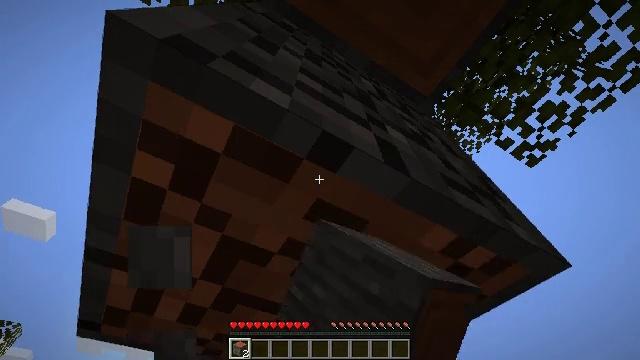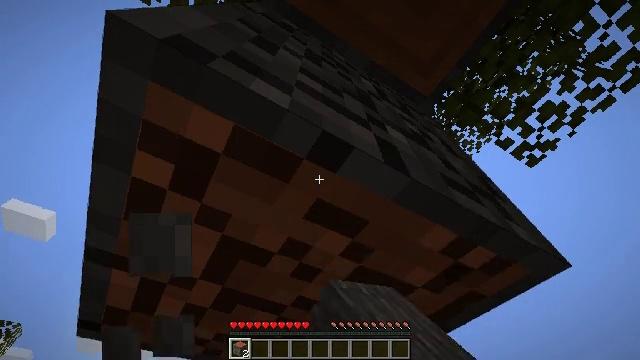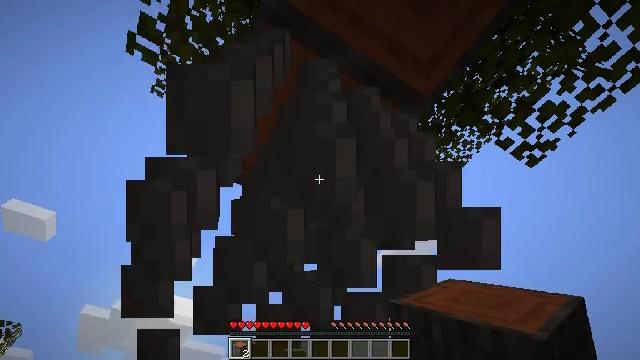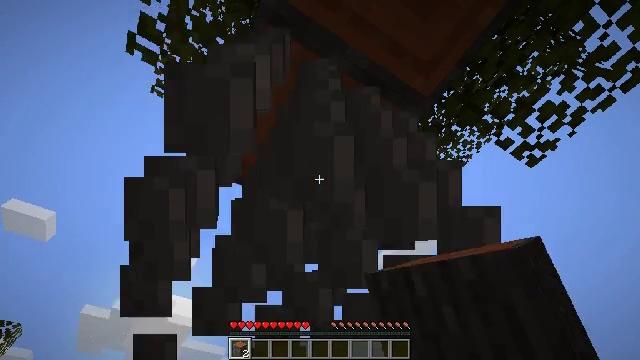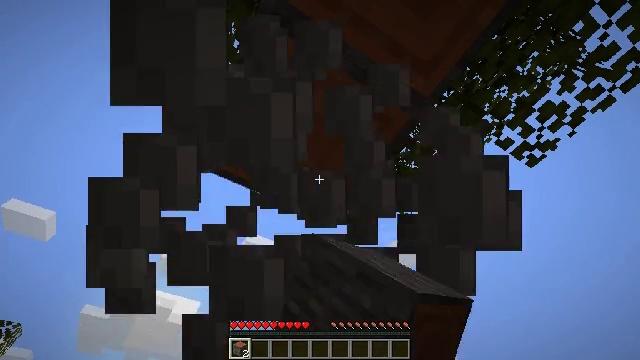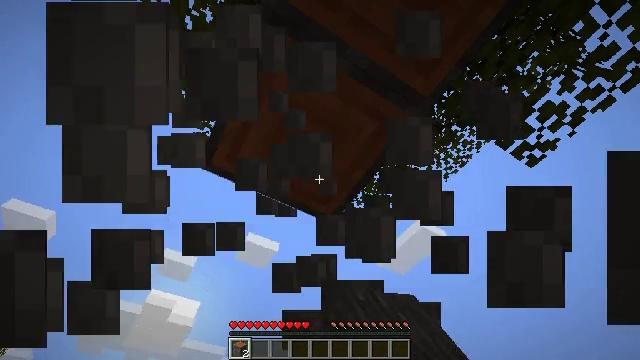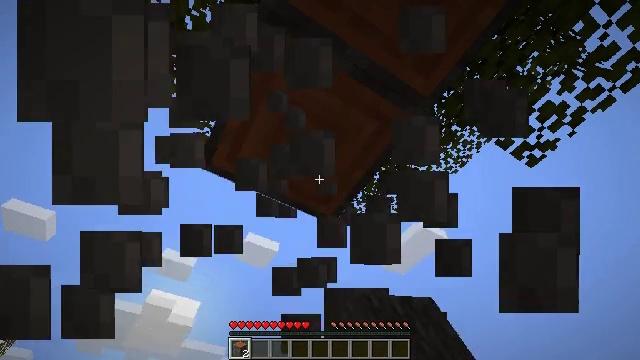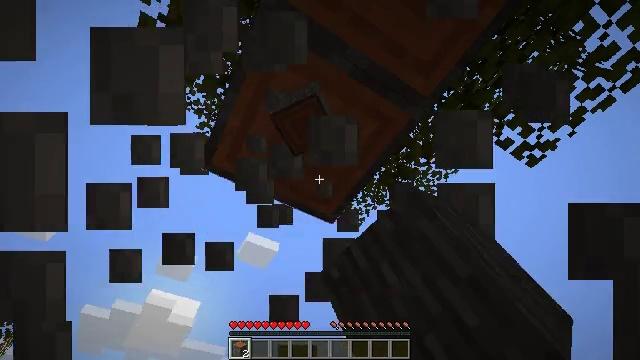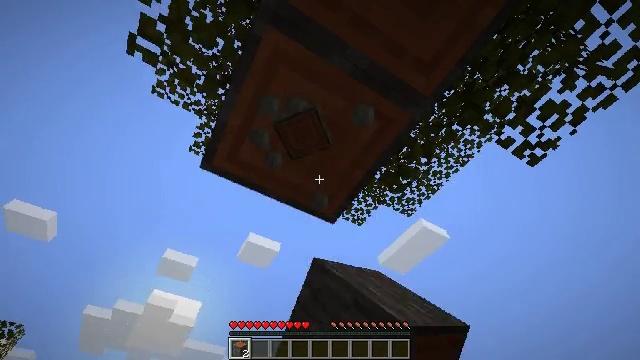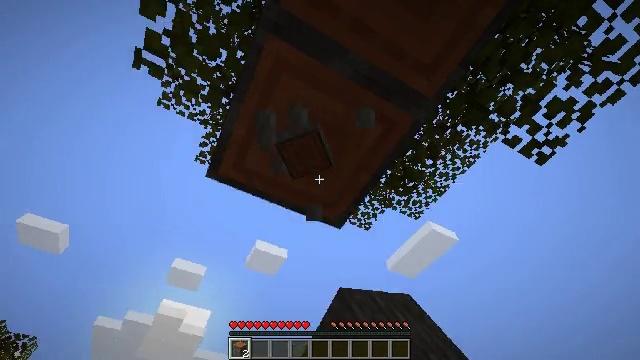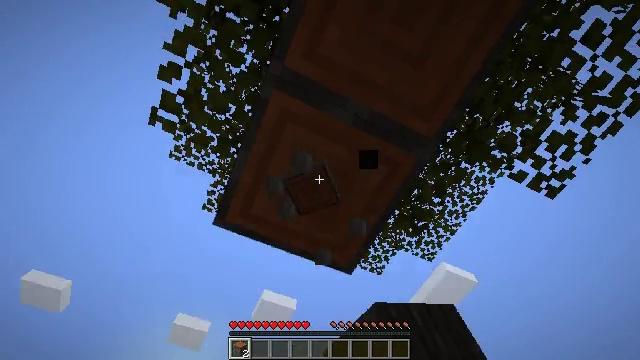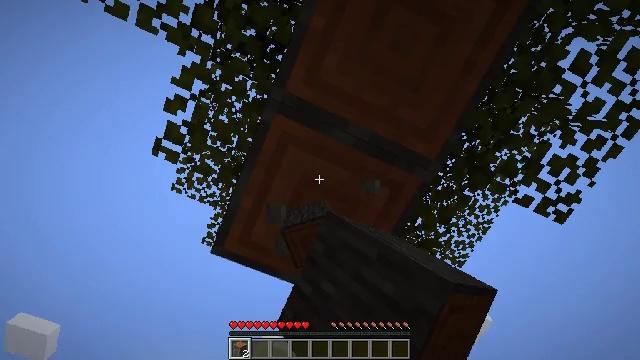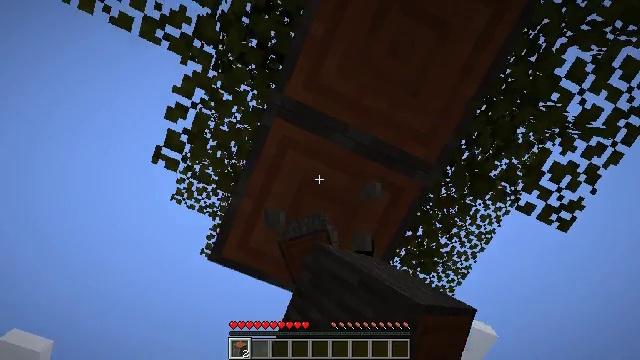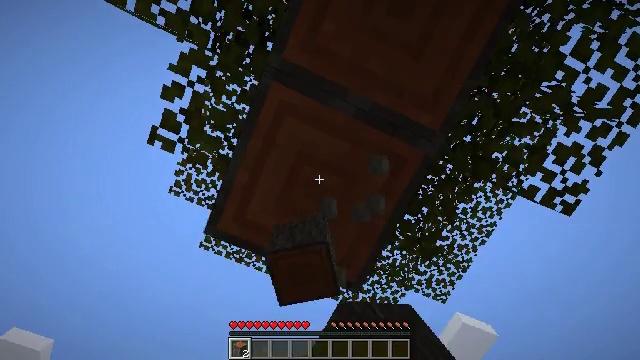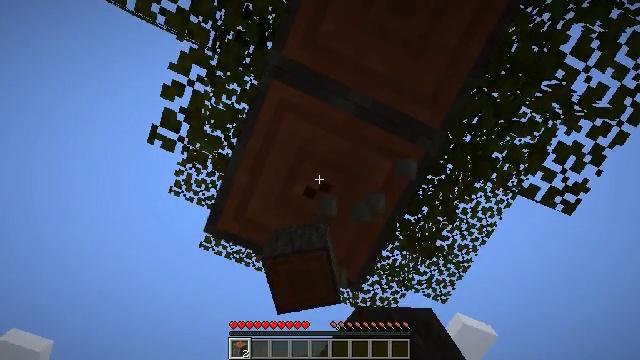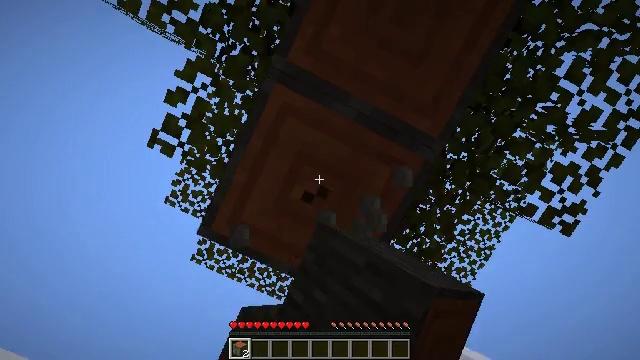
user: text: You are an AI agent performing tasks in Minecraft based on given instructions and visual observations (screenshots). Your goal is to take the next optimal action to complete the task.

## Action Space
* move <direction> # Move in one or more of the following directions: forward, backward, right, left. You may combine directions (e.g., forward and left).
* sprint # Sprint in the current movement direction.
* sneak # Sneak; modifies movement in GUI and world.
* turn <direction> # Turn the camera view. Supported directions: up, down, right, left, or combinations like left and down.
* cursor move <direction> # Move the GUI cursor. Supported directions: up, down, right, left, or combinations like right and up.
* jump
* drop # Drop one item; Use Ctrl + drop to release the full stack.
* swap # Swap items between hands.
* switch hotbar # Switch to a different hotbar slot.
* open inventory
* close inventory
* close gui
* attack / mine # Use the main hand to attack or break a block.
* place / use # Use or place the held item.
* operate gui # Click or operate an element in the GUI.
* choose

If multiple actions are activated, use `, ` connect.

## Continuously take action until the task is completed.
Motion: motion action
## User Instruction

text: Collect acacia logs by breaking the tree.
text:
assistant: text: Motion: attack / mine
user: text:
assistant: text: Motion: attack / mine
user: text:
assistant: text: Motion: attack / mine
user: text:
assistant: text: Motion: attack / mine
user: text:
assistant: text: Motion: attack / mine
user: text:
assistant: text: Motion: attack / mine
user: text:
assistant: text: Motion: attack / mine
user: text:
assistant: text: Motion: attack / mine
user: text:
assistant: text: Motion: turn left and up, attack / mine
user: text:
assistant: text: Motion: turn left and up, attack / mine
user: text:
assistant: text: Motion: move forward, turn up, attack / mine
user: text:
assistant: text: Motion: move forward, turn up, attack / mine
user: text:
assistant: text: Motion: attack / mine
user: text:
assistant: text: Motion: attack / mine
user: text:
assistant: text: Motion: turn right and up, attack / mine
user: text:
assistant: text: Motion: turn up, attack / mine
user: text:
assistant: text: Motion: attack / mine
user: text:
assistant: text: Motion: attack / mine
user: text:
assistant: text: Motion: attack / mine
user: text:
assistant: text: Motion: turn right, attack / mine
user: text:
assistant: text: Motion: turn right, attack / mine
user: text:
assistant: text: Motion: move left, turn right, attack / mine
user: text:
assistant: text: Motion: move left, turn right, attack / mine
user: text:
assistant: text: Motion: turn right, attack / mine
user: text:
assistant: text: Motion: turn right, attack / mine
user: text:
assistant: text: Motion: turn right, attack / mine
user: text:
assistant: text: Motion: turn right, attack / mine
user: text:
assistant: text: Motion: turn right and down, attack / mine
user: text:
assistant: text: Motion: turn right and down, attack / mine
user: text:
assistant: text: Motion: turn right, attack / mine